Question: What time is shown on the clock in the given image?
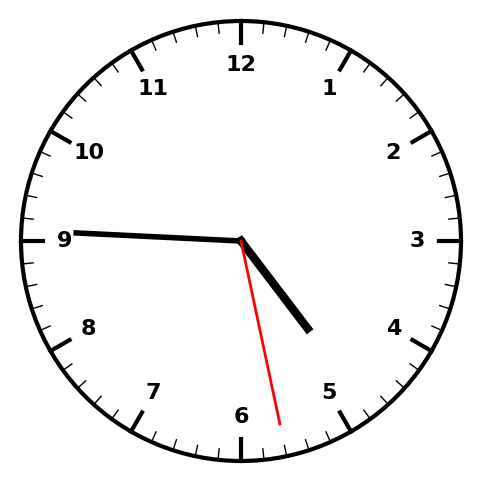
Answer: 04:45:28